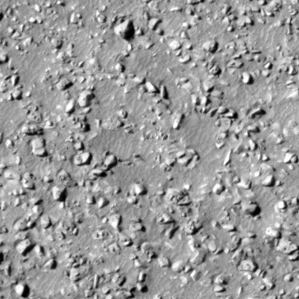
Label: non_frost